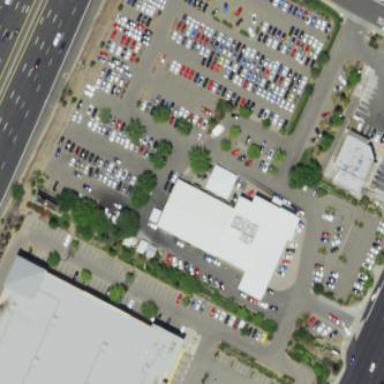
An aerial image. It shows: Building that houses car shop.